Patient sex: M
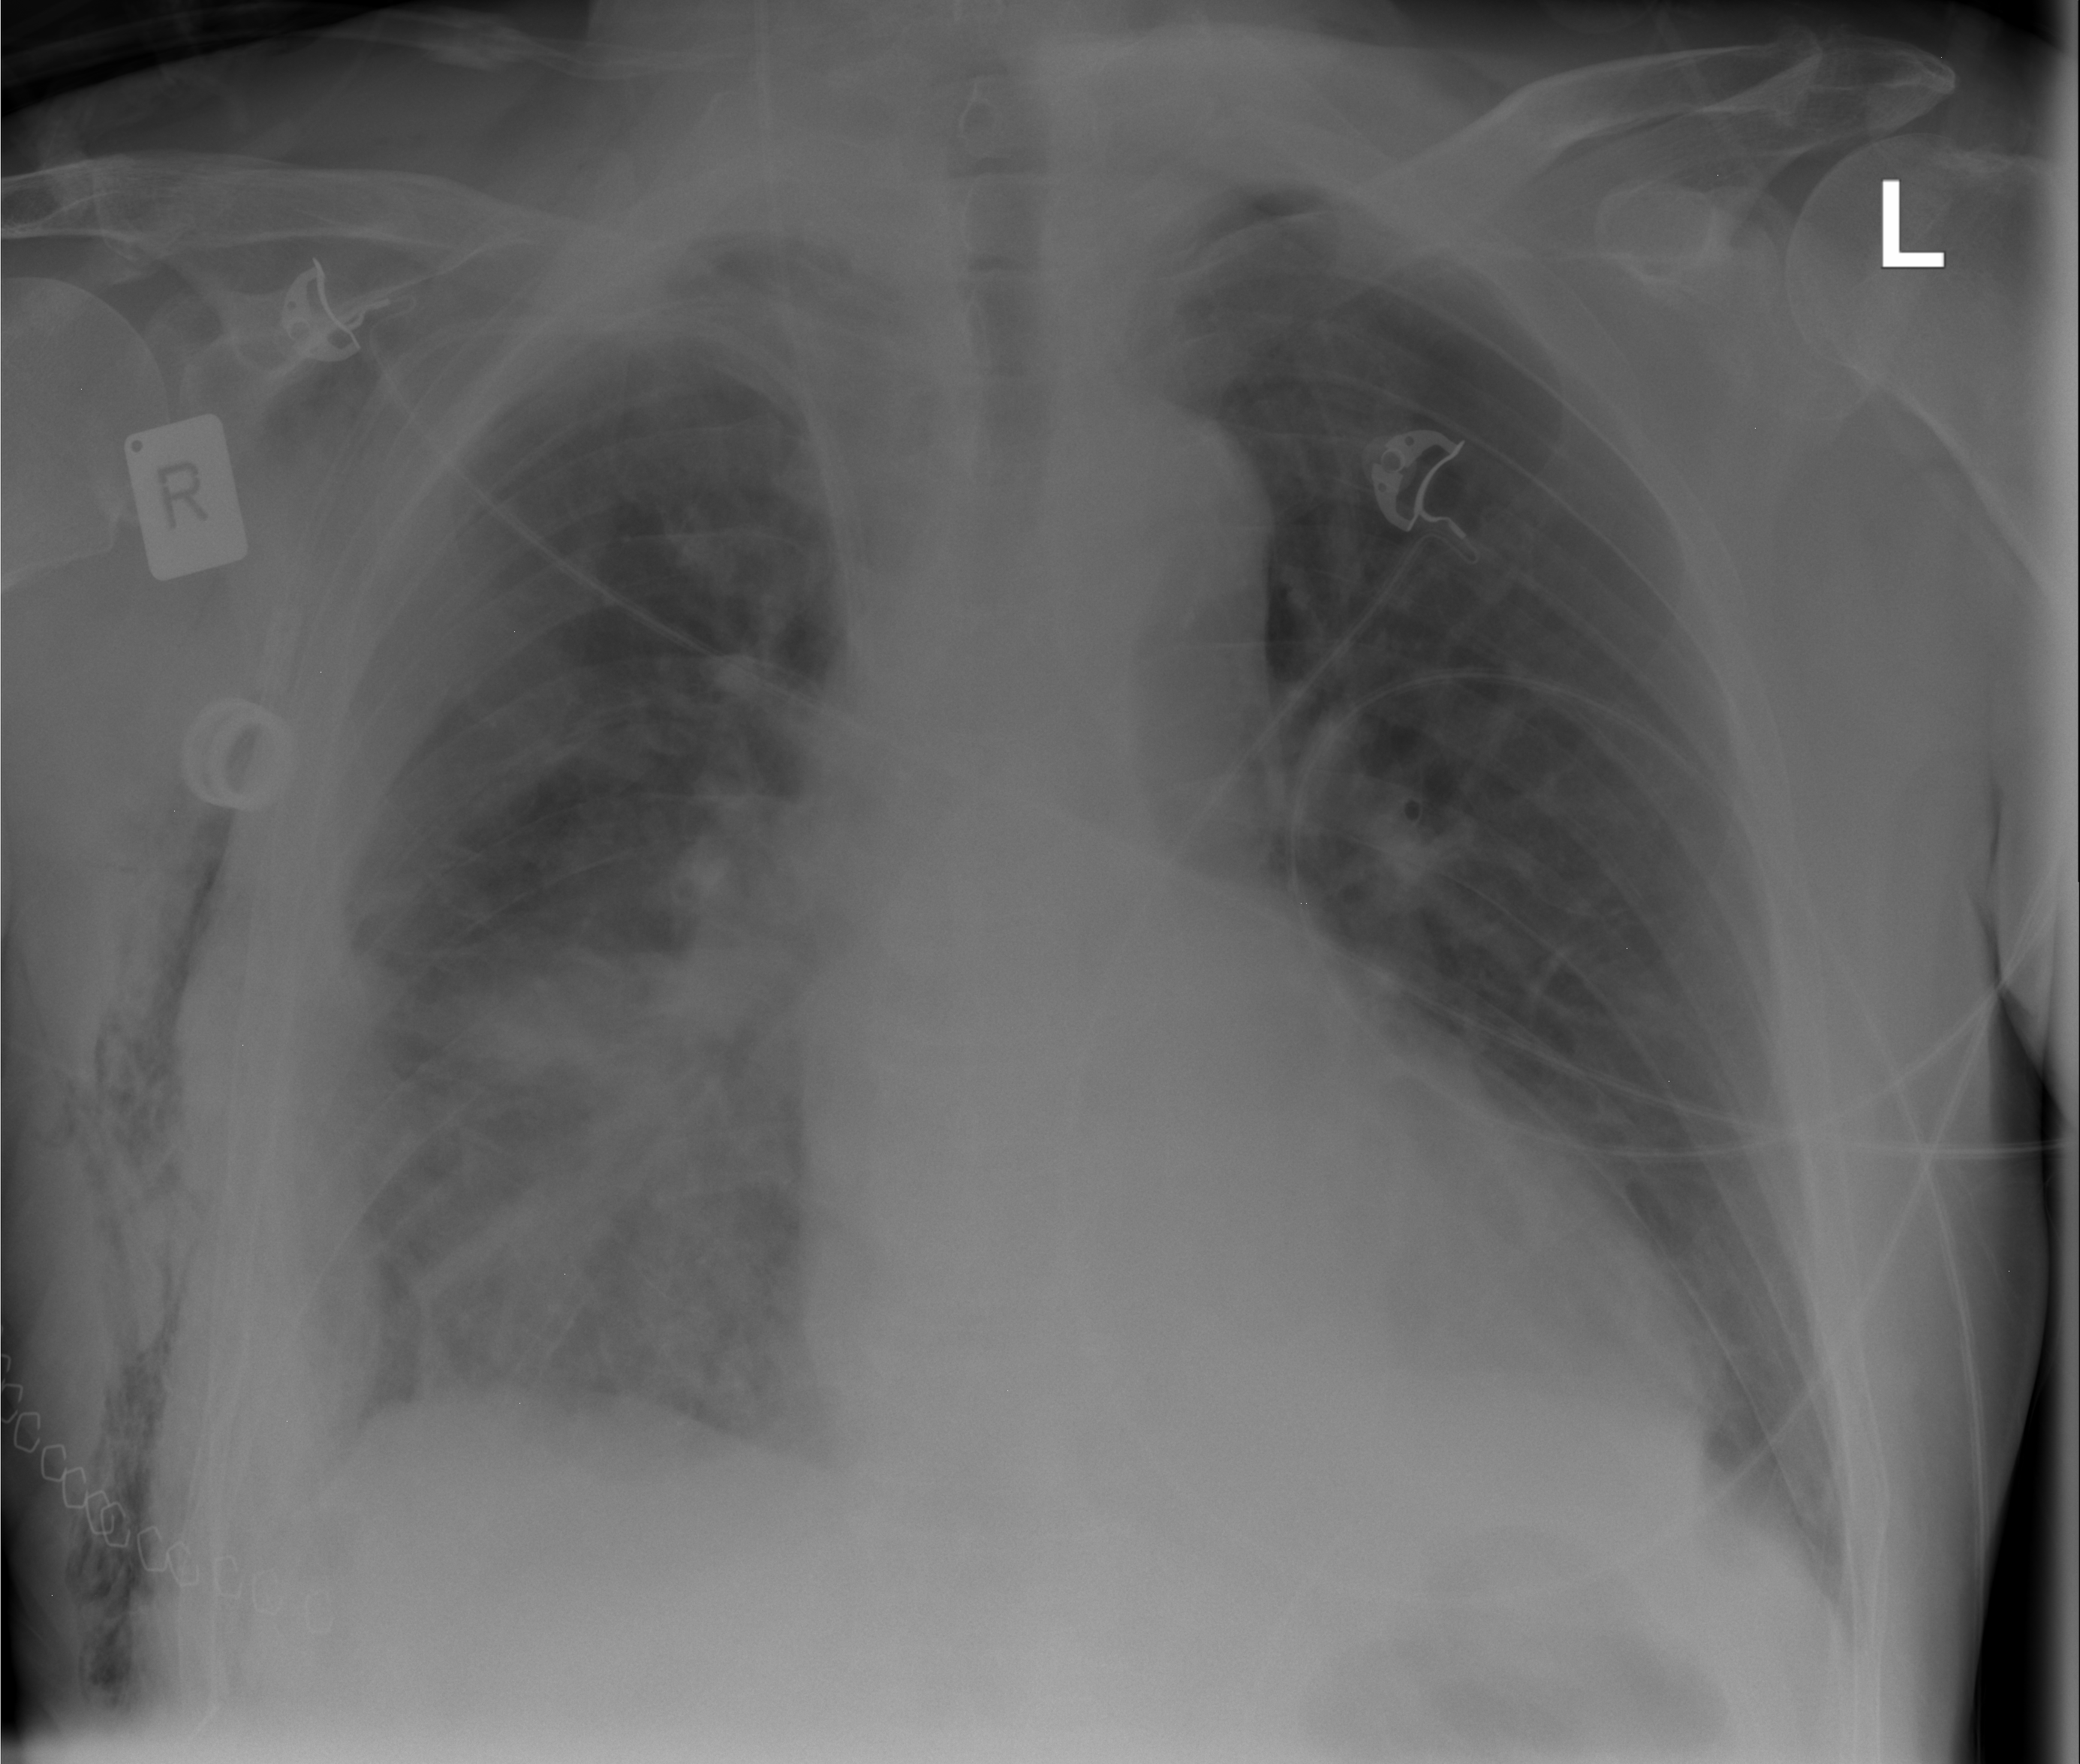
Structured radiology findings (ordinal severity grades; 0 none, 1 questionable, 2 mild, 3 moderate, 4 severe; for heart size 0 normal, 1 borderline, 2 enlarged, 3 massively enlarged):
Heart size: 0
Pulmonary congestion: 0
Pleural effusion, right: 2
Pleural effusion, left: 0
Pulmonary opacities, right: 3
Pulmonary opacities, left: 0
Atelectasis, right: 2
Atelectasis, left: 0